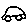
Label: car